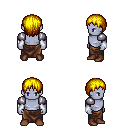
a pixel art fantasy rpg character, male body template, dark elf, purple skin, steel arm armor, robe skirt, blonde plain hairstyle, white cloth bracers, brown shoes, four views (front, back, left, right), 2x2 character sprite sheet, small pixel art, hard edges, no anti-aliasing